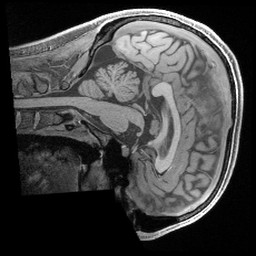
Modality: T1w
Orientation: sagittal
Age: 27
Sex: male
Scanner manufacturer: siemens
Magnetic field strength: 3 T
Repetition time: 2.4 s
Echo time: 0.00241 s